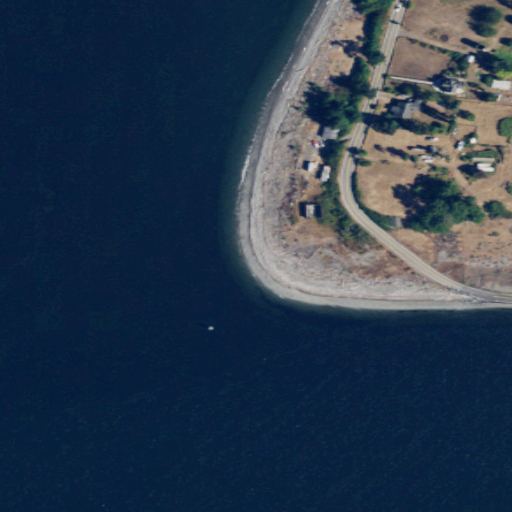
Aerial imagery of cape in Washington named Village Point containing open water, pasture, herbaceous wetlands, low intensity development, barren land, medium intensity development, open development, high intensity development, and grassland